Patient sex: F
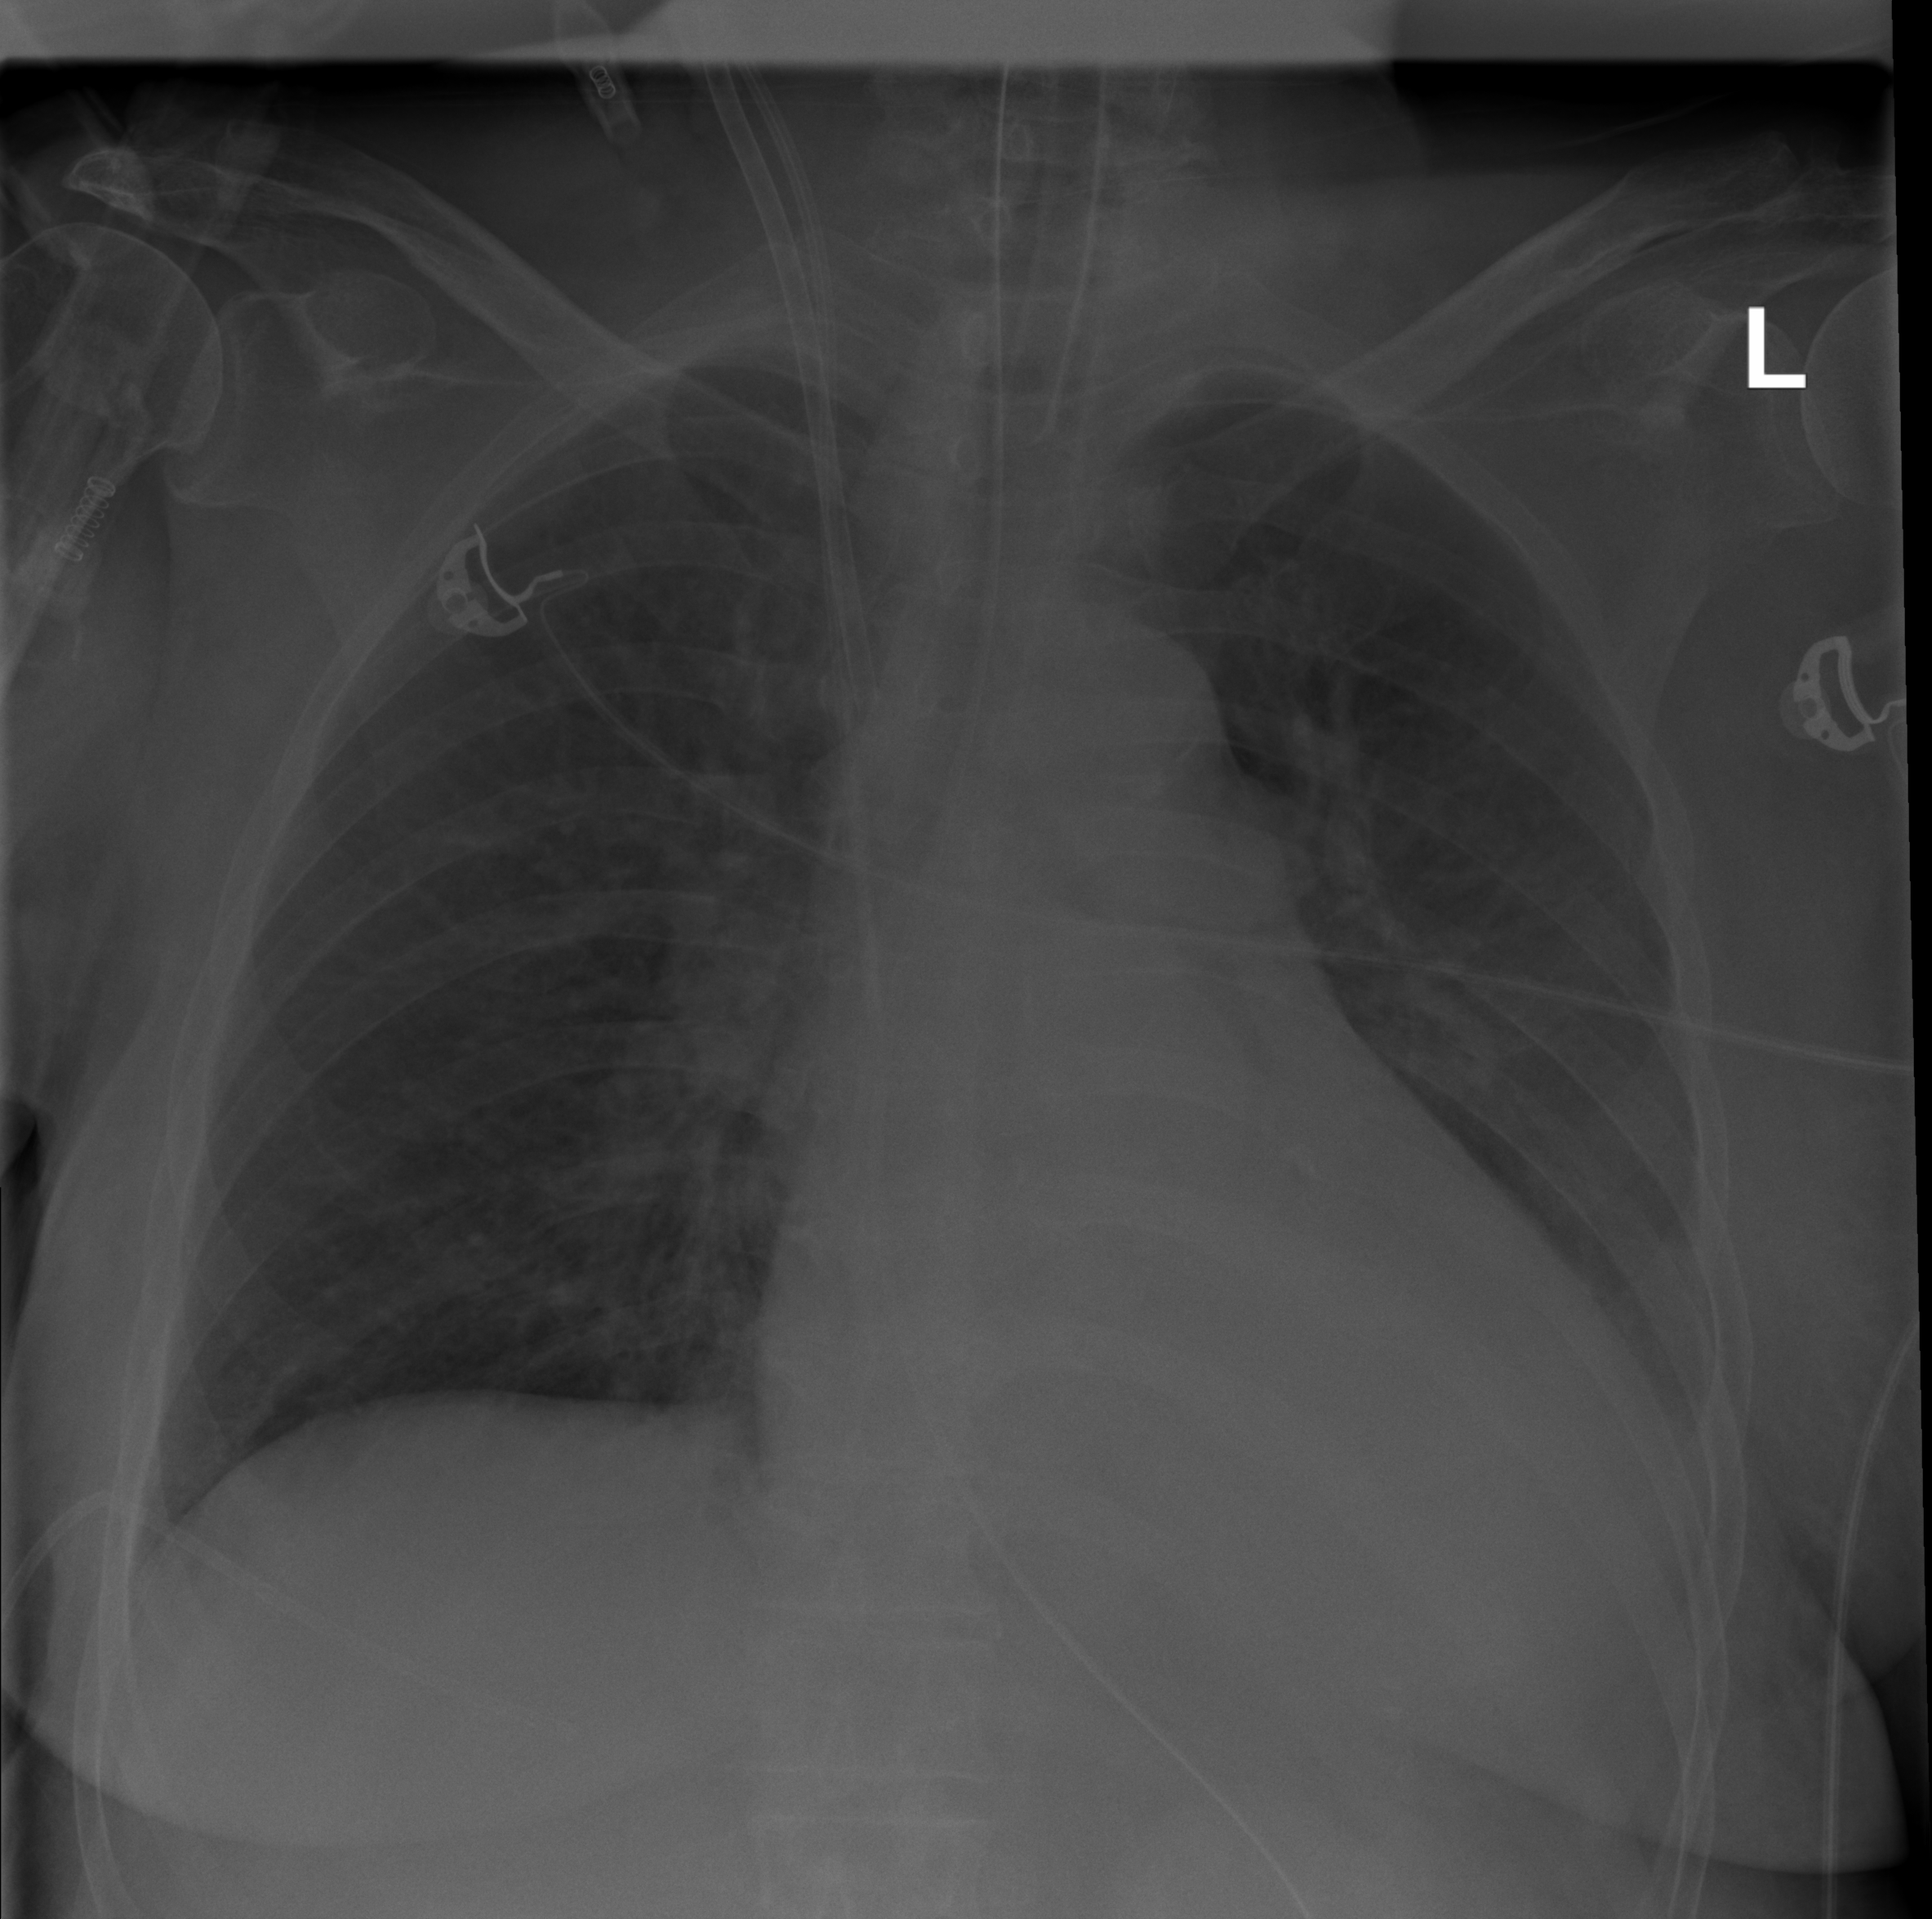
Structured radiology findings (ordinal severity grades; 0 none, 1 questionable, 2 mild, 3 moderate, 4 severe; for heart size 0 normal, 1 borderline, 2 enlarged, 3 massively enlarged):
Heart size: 2
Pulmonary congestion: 2
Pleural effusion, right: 0
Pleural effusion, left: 2
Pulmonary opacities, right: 0
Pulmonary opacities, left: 0
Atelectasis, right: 0
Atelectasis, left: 2